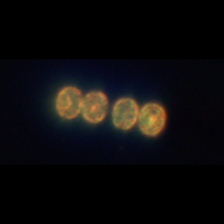
Taxon: Stephanopyxis
Group: Diatoms